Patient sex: M
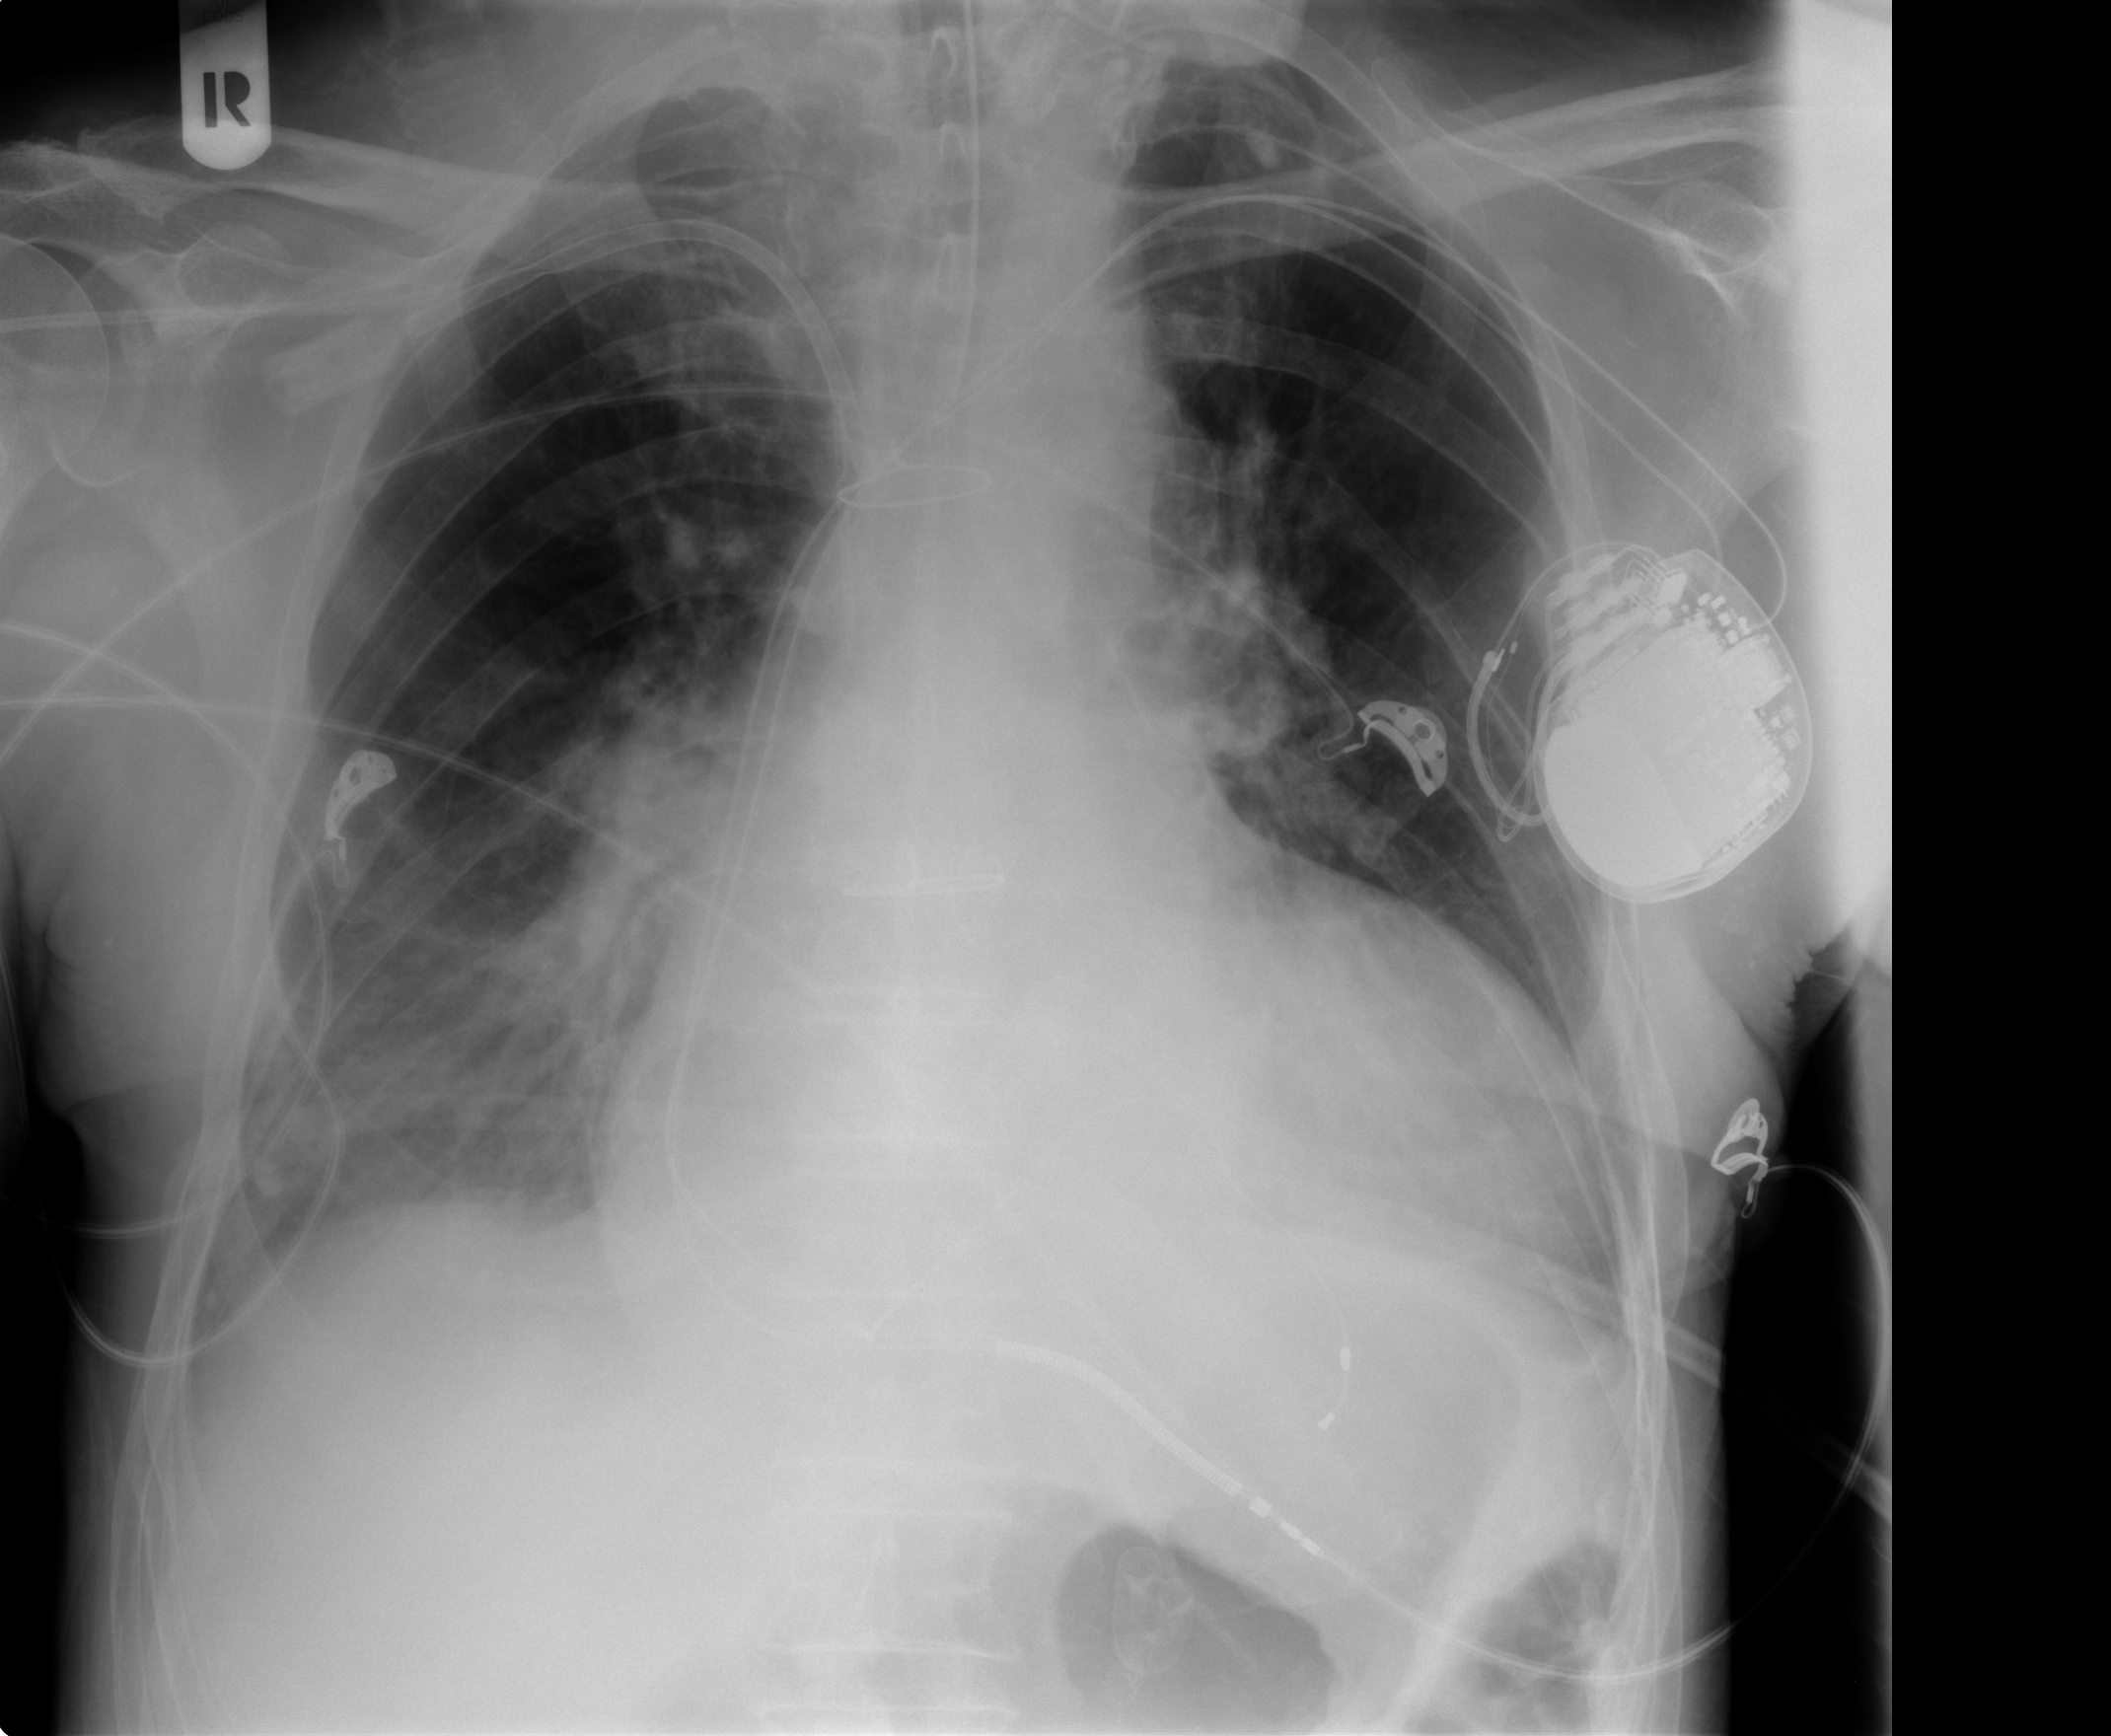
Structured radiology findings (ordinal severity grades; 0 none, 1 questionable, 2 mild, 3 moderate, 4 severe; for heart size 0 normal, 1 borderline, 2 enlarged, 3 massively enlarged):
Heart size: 3
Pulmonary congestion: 2
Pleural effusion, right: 0
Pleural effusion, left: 0
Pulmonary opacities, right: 1
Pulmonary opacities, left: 0
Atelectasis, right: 0
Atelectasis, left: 0